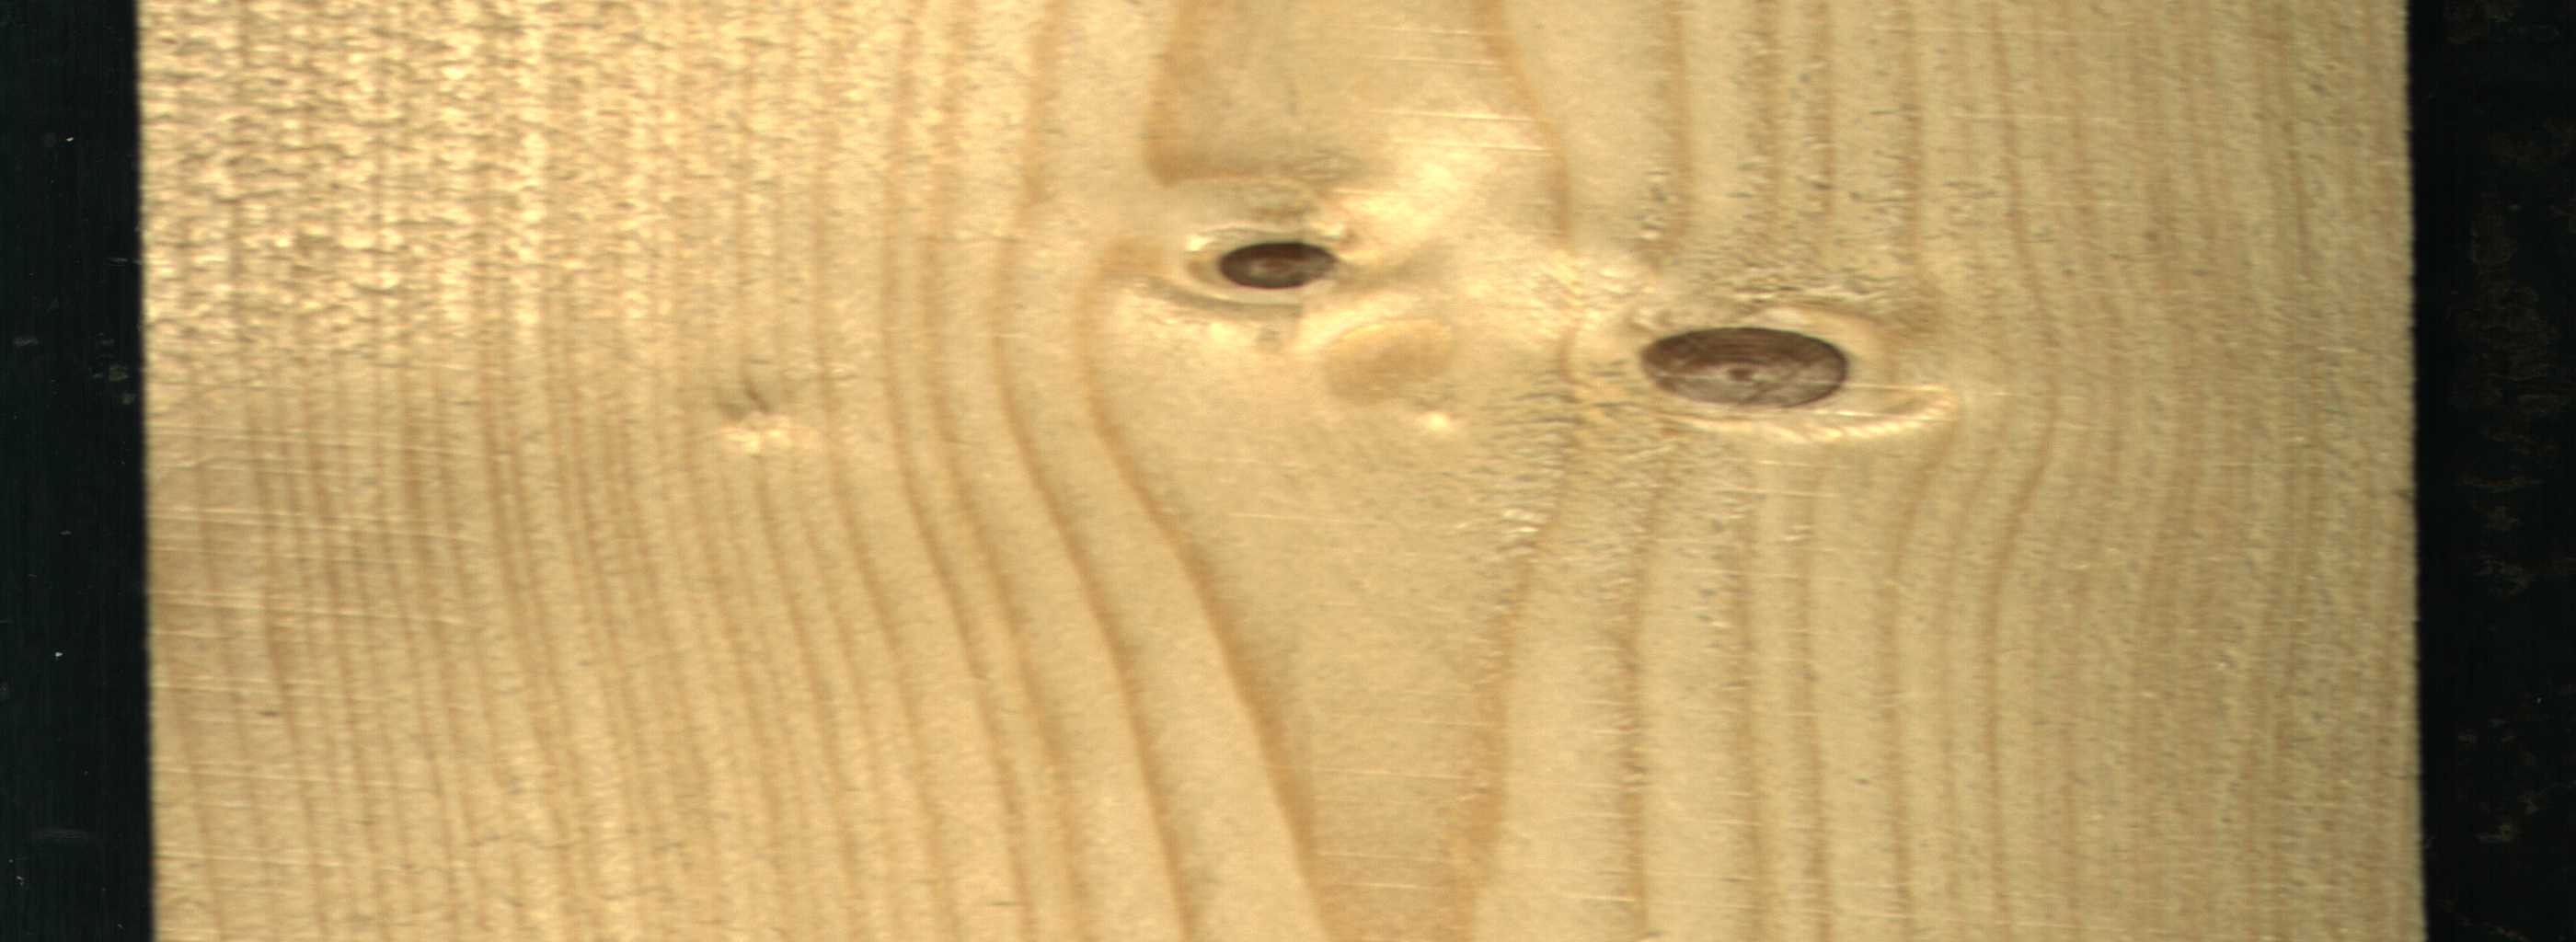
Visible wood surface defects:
Dead_Knot
Live_Knot